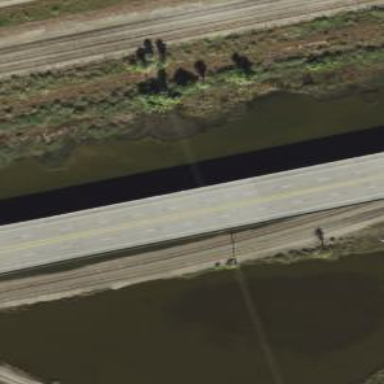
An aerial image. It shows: Railway track.